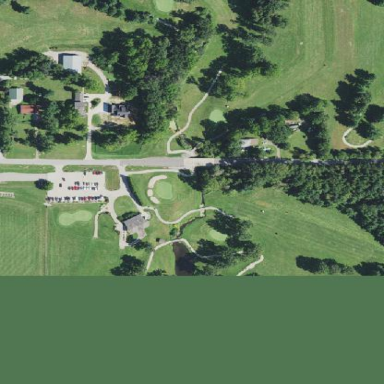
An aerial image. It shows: Golf course.